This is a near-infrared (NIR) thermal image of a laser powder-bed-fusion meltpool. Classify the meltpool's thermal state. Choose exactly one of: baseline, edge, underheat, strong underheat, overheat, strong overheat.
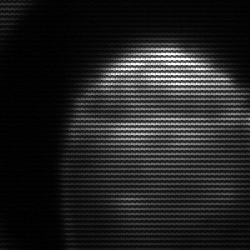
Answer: edge